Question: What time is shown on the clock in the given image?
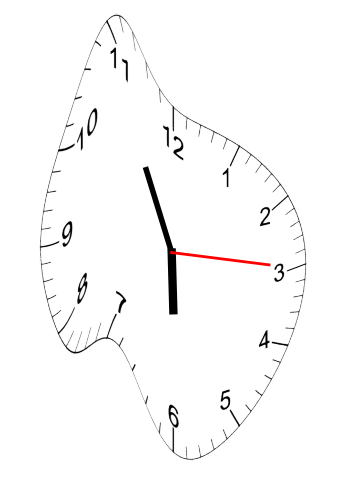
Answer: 05:55:15